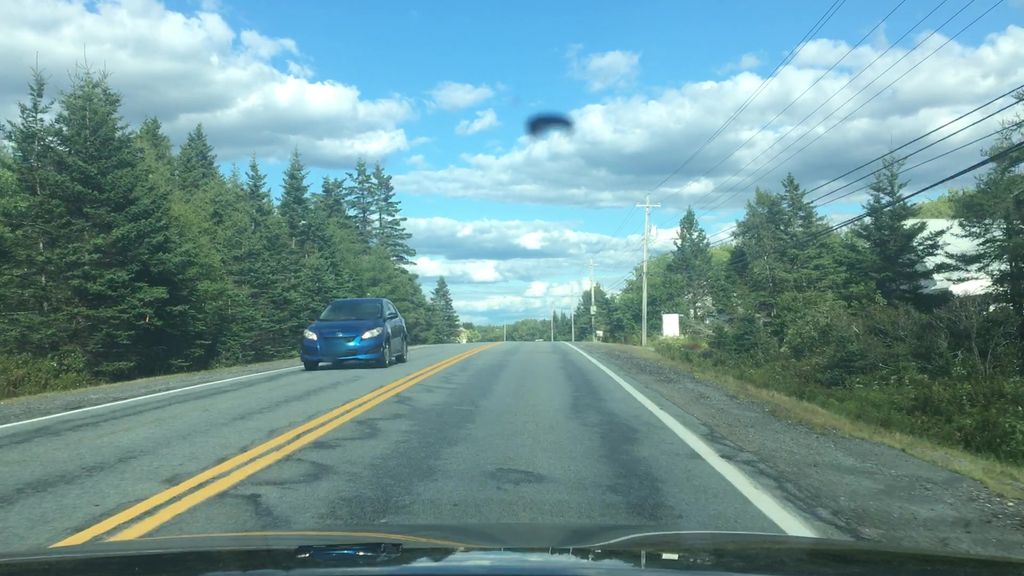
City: halifax